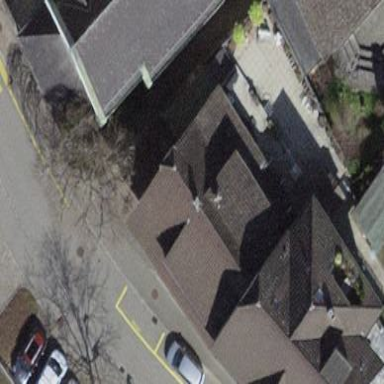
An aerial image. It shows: Building with tile roof.